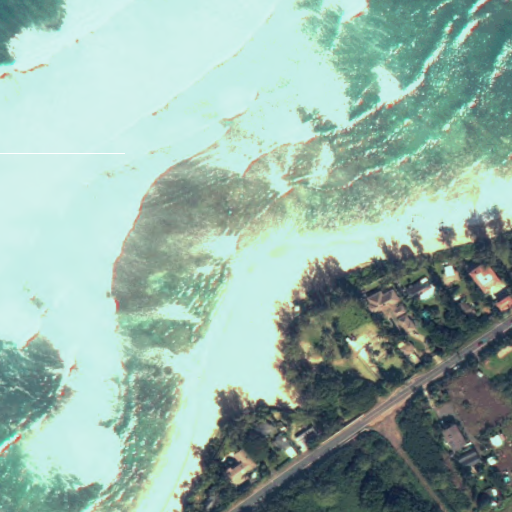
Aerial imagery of cape in Hawaii named Kuaumania containing only unknown